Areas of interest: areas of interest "Fengze Yuan"
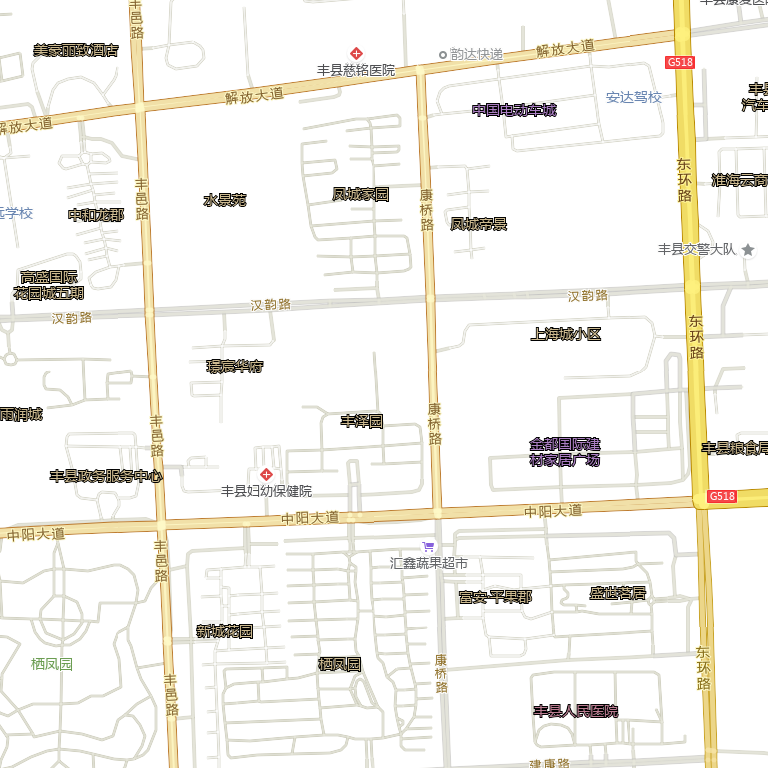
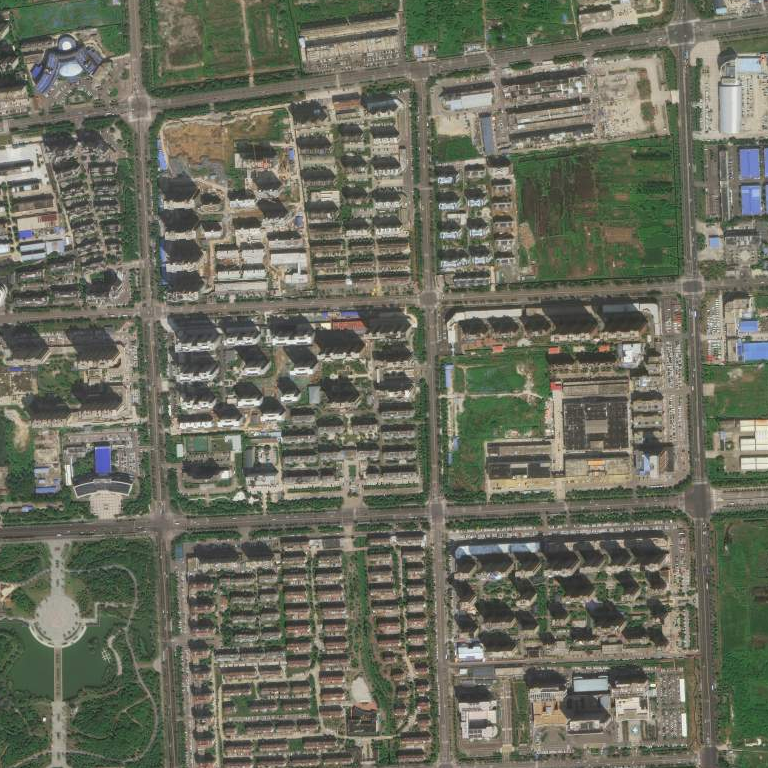